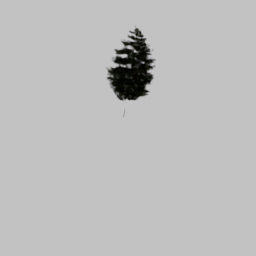
Label: nature